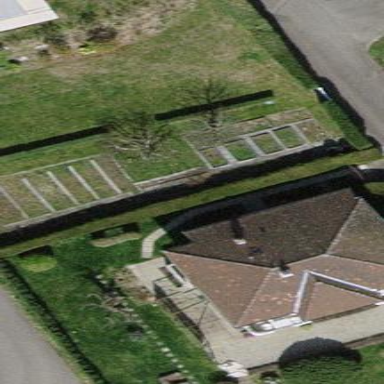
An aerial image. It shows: Garden that is leisure land.